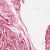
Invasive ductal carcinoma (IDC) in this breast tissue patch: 0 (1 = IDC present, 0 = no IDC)